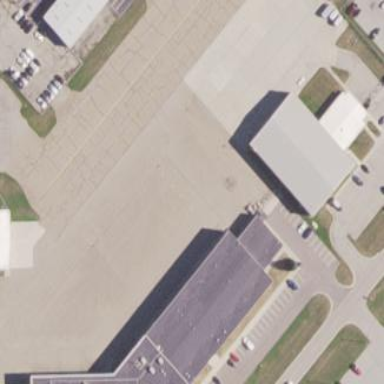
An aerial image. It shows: Apron at the airport.